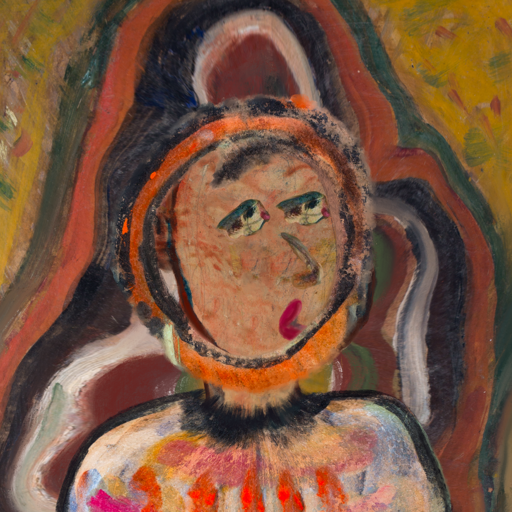
Background: AfterRaid, Head And Neck Side: Orphan, Face Side: Pipe, Bust: Childish, Hair Side: Childish, Head Accessory: Blank, Second Necklace: Blank, Necklace: Blank, Baby: Blank